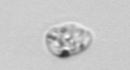
Label: Amoeba